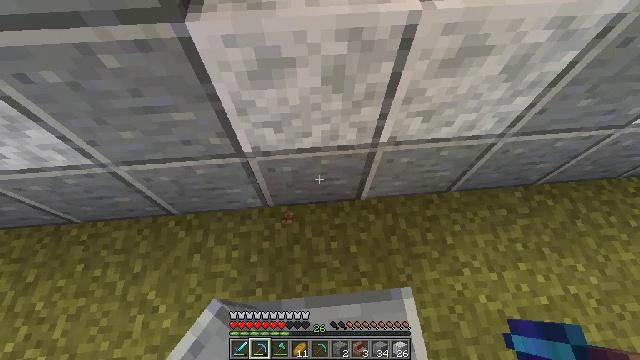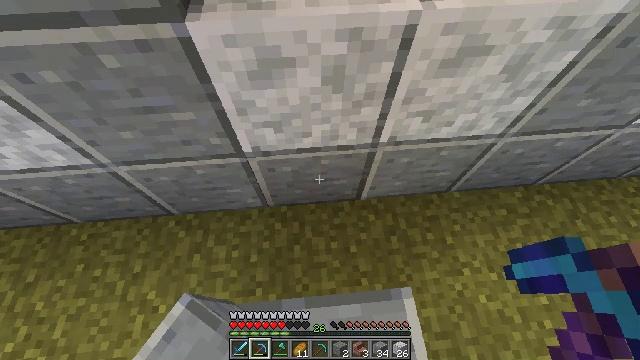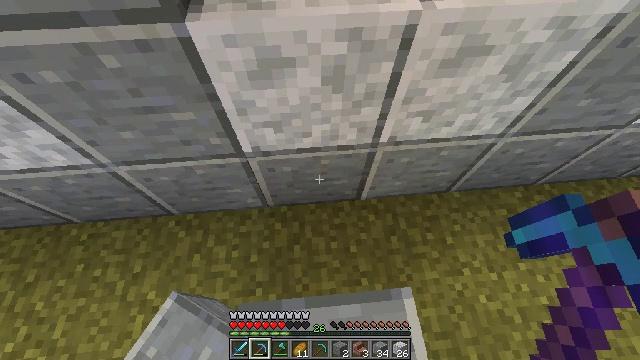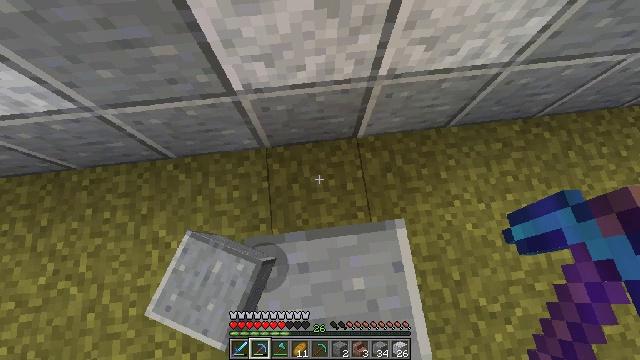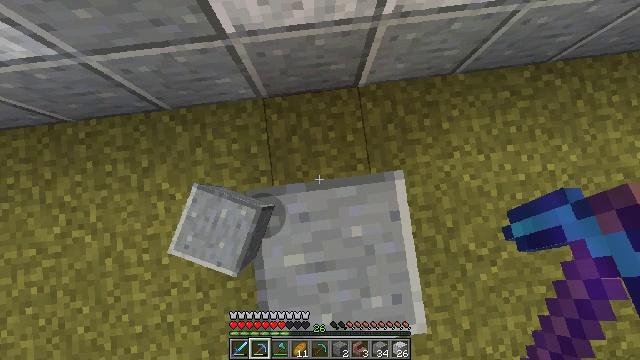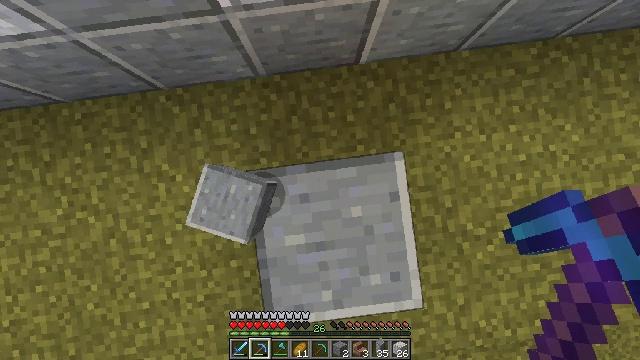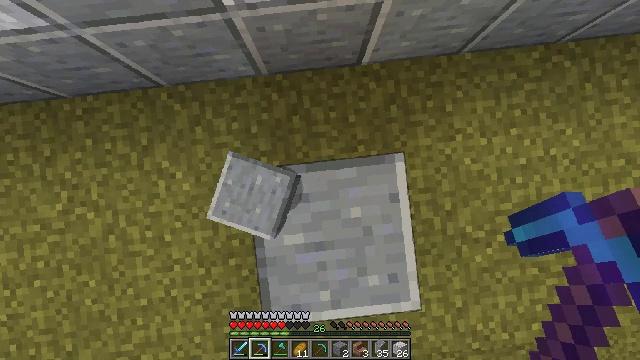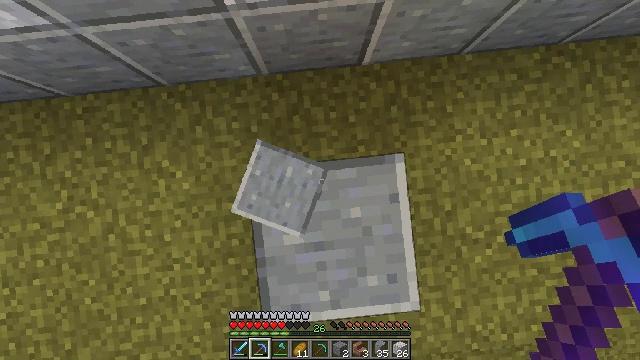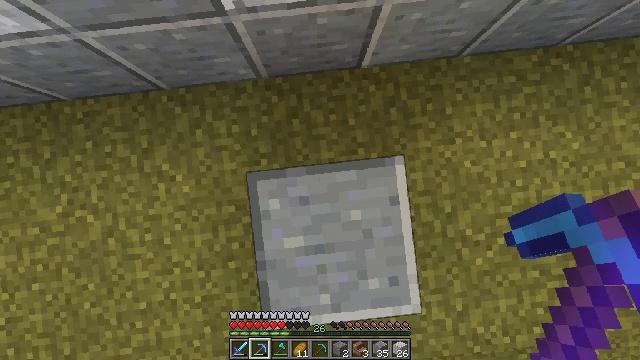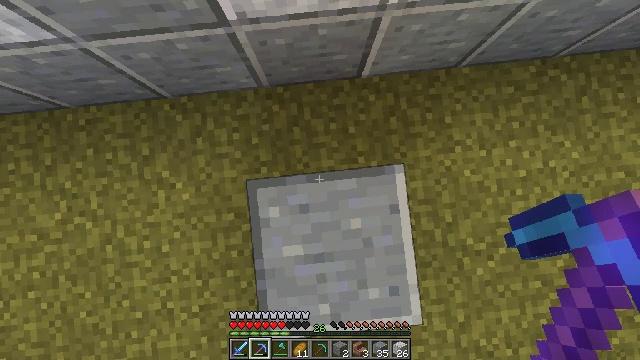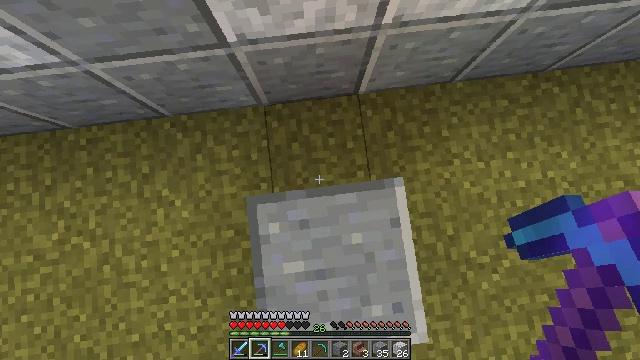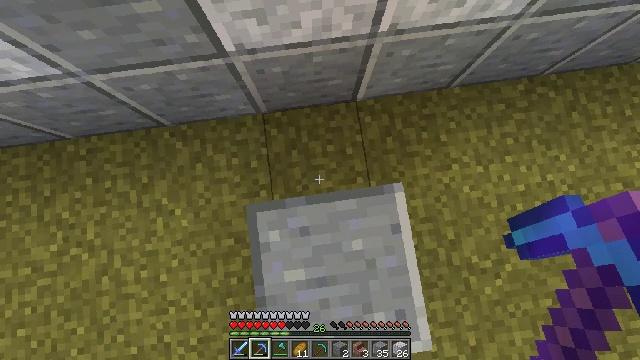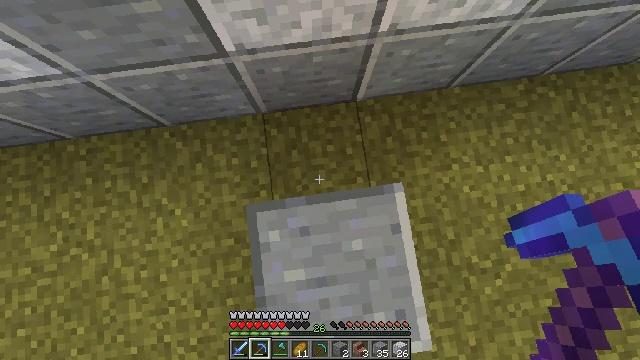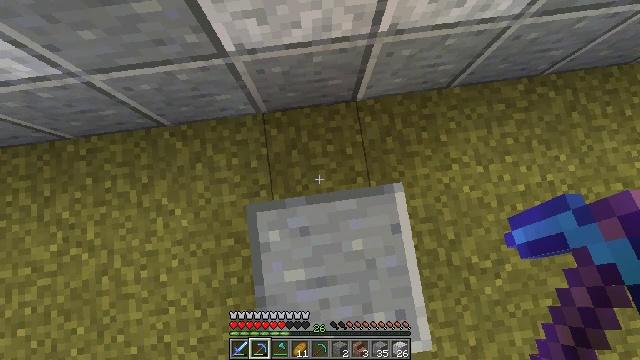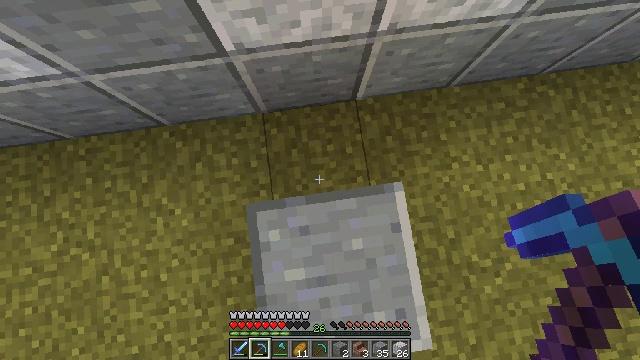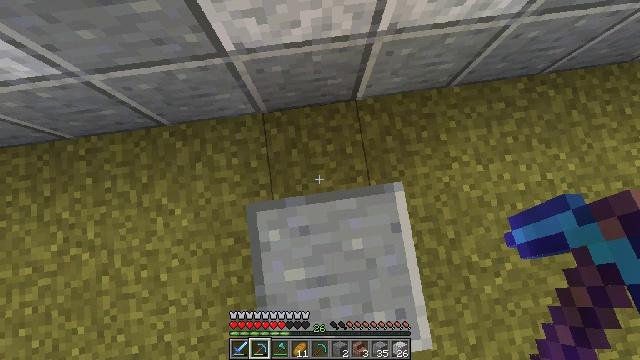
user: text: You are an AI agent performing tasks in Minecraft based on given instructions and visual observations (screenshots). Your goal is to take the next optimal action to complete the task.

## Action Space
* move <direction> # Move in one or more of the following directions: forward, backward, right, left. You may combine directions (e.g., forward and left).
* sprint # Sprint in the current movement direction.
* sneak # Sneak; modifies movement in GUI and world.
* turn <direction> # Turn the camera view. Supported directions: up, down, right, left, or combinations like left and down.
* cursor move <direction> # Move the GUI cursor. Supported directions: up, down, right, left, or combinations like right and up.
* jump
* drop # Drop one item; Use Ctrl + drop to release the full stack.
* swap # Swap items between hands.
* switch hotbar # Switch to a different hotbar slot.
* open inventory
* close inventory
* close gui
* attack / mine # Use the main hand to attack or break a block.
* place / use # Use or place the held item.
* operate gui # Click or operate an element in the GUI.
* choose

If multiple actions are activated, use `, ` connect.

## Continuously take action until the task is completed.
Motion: motion action
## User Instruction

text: Break the polished andesite block.
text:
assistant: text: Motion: no_op
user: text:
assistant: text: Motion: no_op
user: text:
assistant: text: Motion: turn right and down
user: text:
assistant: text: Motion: turn down
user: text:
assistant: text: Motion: turn down
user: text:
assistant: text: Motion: turn left and down
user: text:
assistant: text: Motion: no_op
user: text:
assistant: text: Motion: no_op
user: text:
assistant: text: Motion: turn up
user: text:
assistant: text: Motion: turn right and up
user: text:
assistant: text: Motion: turn up
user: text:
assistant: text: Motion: no_op
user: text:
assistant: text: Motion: no_op
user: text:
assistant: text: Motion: no_op
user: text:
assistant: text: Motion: no_op
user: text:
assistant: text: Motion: turn up
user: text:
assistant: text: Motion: turn left and up
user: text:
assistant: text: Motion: turn up
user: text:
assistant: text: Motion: turn right and up
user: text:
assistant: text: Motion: turn up
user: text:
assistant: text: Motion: turn left and up
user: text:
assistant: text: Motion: turn up
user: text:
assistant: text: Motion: no_op
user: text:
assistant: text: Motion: move back, turn up
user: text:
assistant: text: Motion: move back, turn left
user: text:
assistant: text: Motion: move back
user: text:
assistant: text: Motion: turn up
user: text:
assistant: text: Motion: no_op
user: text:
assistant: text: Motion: no_op
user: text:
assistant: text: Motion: no_op